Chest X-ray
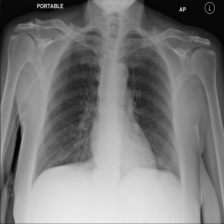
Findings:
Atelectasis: negative
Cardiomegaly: negative
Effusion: negative
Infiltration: negative
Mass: negative
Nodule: negative
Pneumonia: negative
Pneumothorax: negative
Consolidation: negative
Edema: negative
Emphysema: negative
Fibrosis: negative
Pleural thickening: negative
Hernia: negative